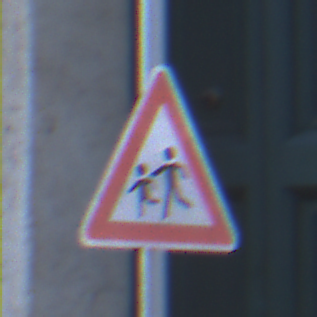
Verkehrszeichen: KinderRechts
Umgebung: Outdoor, Urban
Tageszeit: SunriseSunset
Wetter: Clear
Licht: Natural
Jahreszeit: NotSpecified
Kontrast: MediumContrast